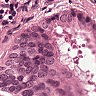
Metastatic tissue present: yes